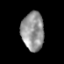
Tissue: prostate
Cell type: Epithelial cells
Senescence score: 0.1682
Nuclear area (px): 851
Mean DAPI intensity: 149.056